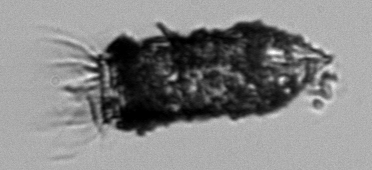
Label: Tintinnopsis